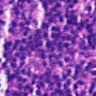
Metastatic tissue present: no